Question: Let's say i have a 2d linear grid and a point in said grid. How do i map the point from that grid into a related non-linear grid?

The red dot is the point in the regular grid and i want to know how to figure out where the point would go in a similar deformed grid (an example one is shown). I'm thinking of using the difference between the points in the non-deformed grid and the deformed one to derive a solution but i'm not sure how.
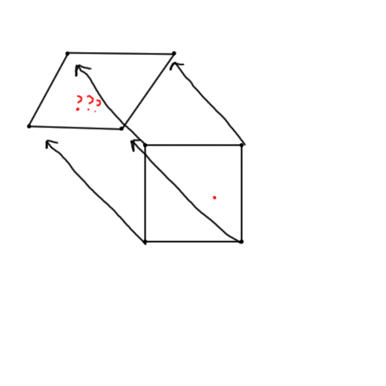
Answer: You might want to read up on <URL>